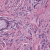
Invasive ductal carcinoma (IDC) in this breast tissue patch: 1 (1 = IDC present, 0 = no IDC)